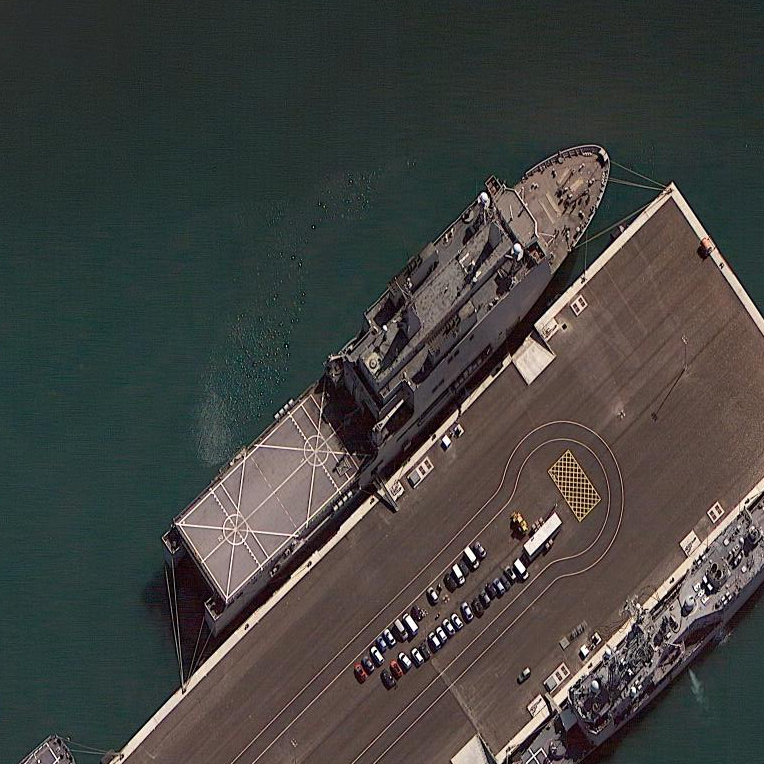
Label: combat